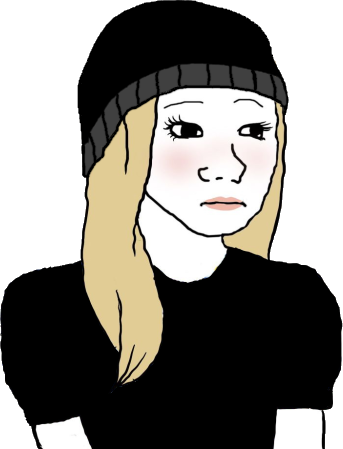
Label: 5_Trad_Wife